Aerial crown-view tile of a tropical tree (Barro Colorado Island, Panama), acquired 20250317:
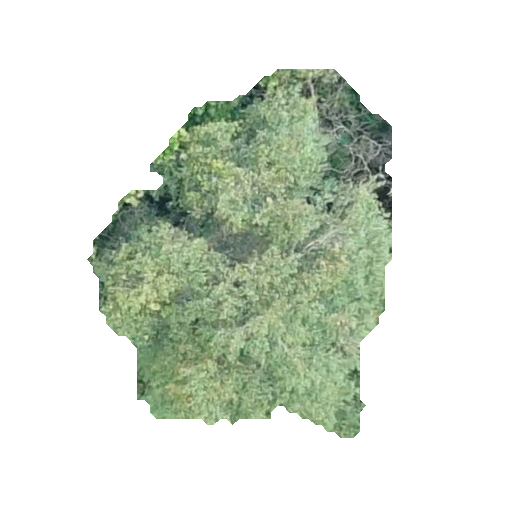
Species: Chrysophyllum cainito
GBIF accepted scientific name: Chrysophyllum cainito
Crown area: 120.262 m²